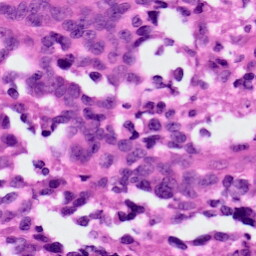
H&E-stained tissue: Ovarian